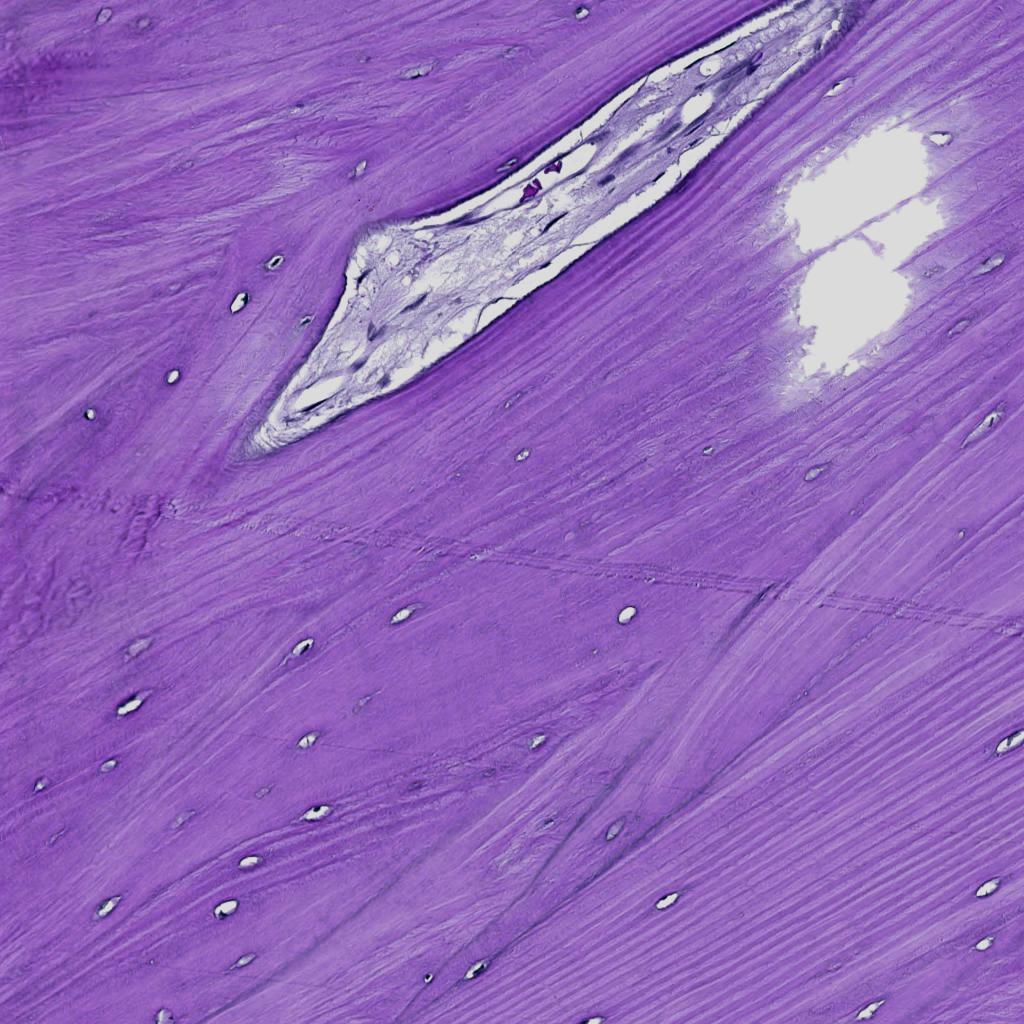
Label: Non-Tumor